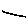
Label: line